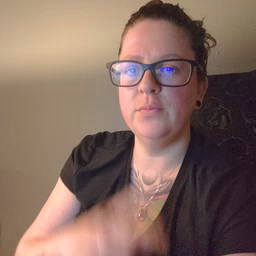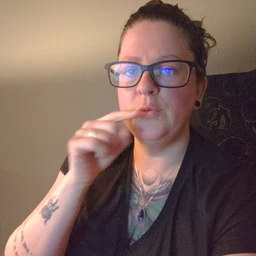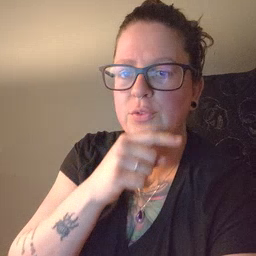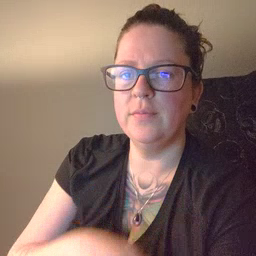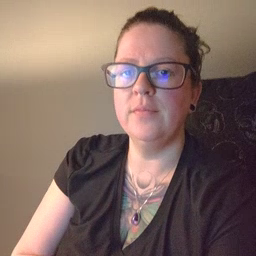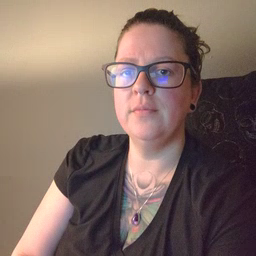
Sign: toothbrush